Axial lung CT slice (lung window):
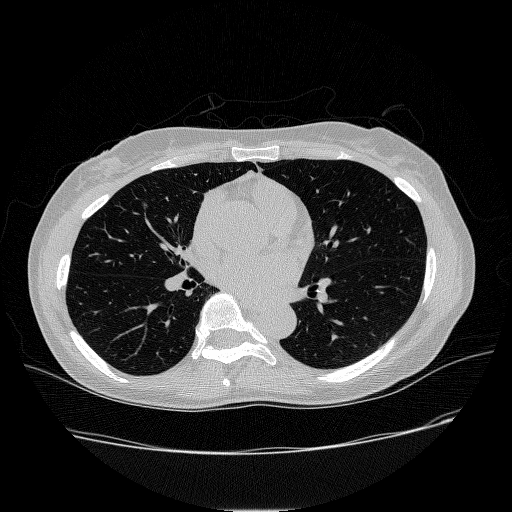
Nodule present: yes
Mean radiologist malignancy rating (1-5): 2.75